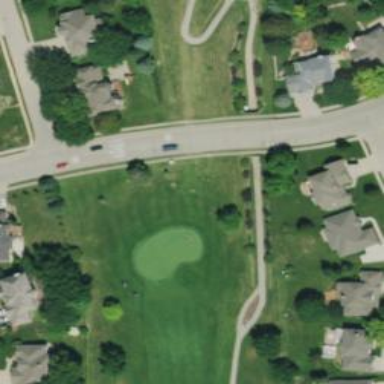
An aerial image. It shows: Golf hole.